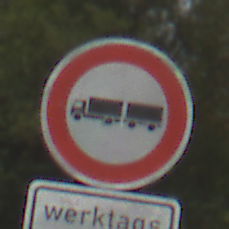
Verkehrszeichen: VerbotLastkraftwagenMitAnhaenger
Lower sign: ZeitangabenMitBeschraenkungAufWochentage7
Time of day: Midday
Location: Outdoor (Suburban)
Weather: PartlyCloudy
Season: Summer
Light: Natural